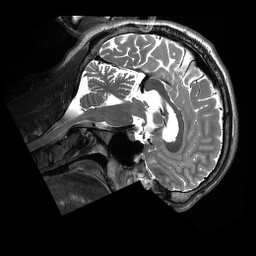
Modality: T2w
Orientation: sagittal
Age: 22
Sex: male